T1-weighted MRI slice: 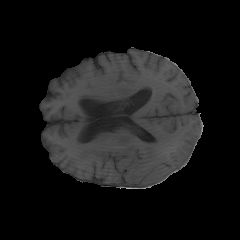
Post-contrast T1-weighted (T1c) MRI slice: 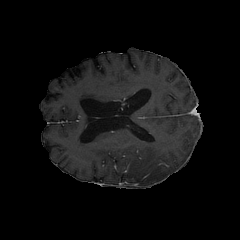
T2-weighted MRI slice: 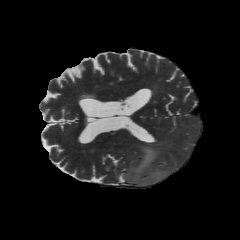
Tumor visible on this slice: yes